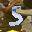
Label: 5